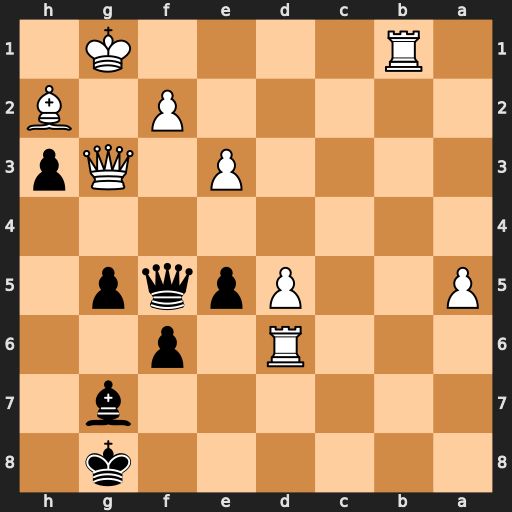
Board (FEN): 6k1/6b1/3R1p2/P2Ppqp1/8/4P1Qp/5P1B/1R4K1
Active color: b
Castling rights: -
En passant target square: -
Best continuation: Qxb1#